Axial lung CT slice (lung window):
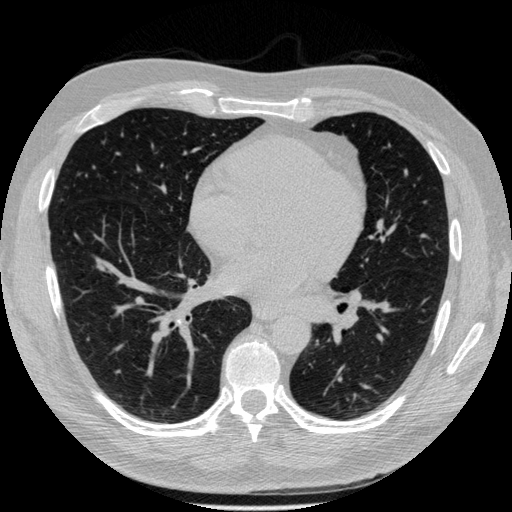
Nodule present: no